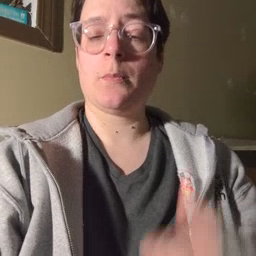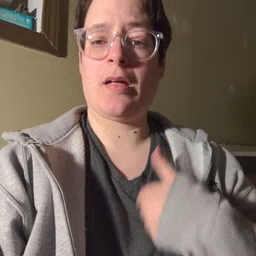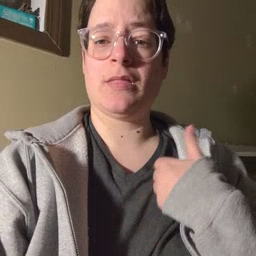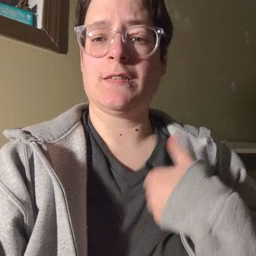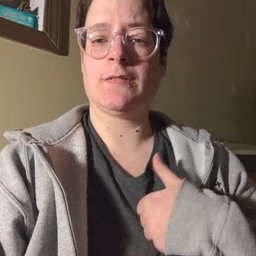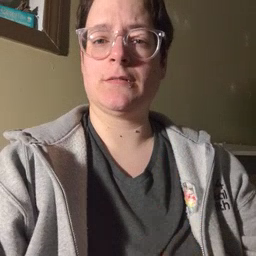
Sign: bath